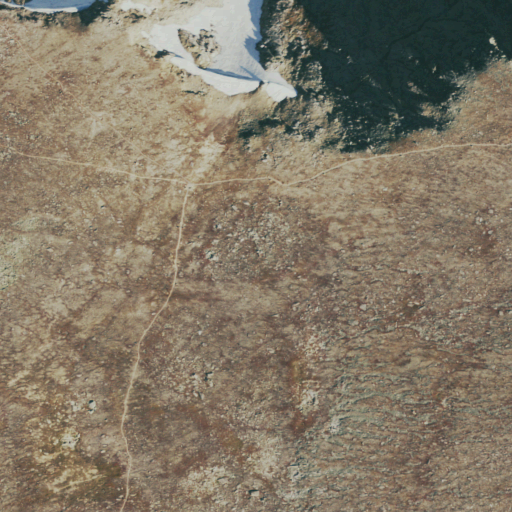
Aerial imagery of mountain in Colorado named Flattop Mountain containing grassland, snow, barren land, and shrub